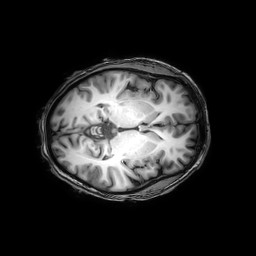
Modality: T1w
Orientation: axial
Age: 22
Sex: female
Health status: ill